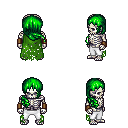
a pixel art fantasy rpg character, male body template, skeleton, green tattered cape, white pants, green right-swept hairstyle, leather bracers, four views (front, back, left, right), 2x2 character sprite sheet, small pixel art, hard edges, no anti-aliasing